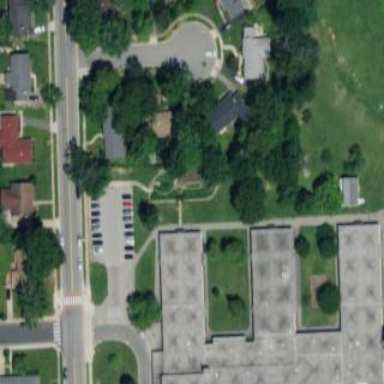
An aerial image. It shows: School building.